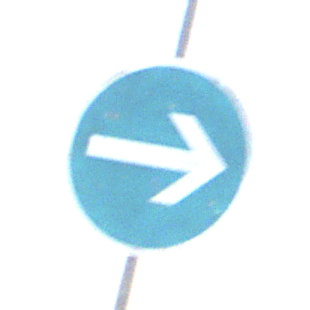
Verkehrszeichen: VorgeschriebeneFahrtrichtungHierRechts
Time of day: MorningAfternoon
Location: Outdoor (Suburban)
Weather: PartlyCloudy
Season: NotSpecified
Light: Natural